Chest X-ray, AP view. Patient: 62 years old, sex F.
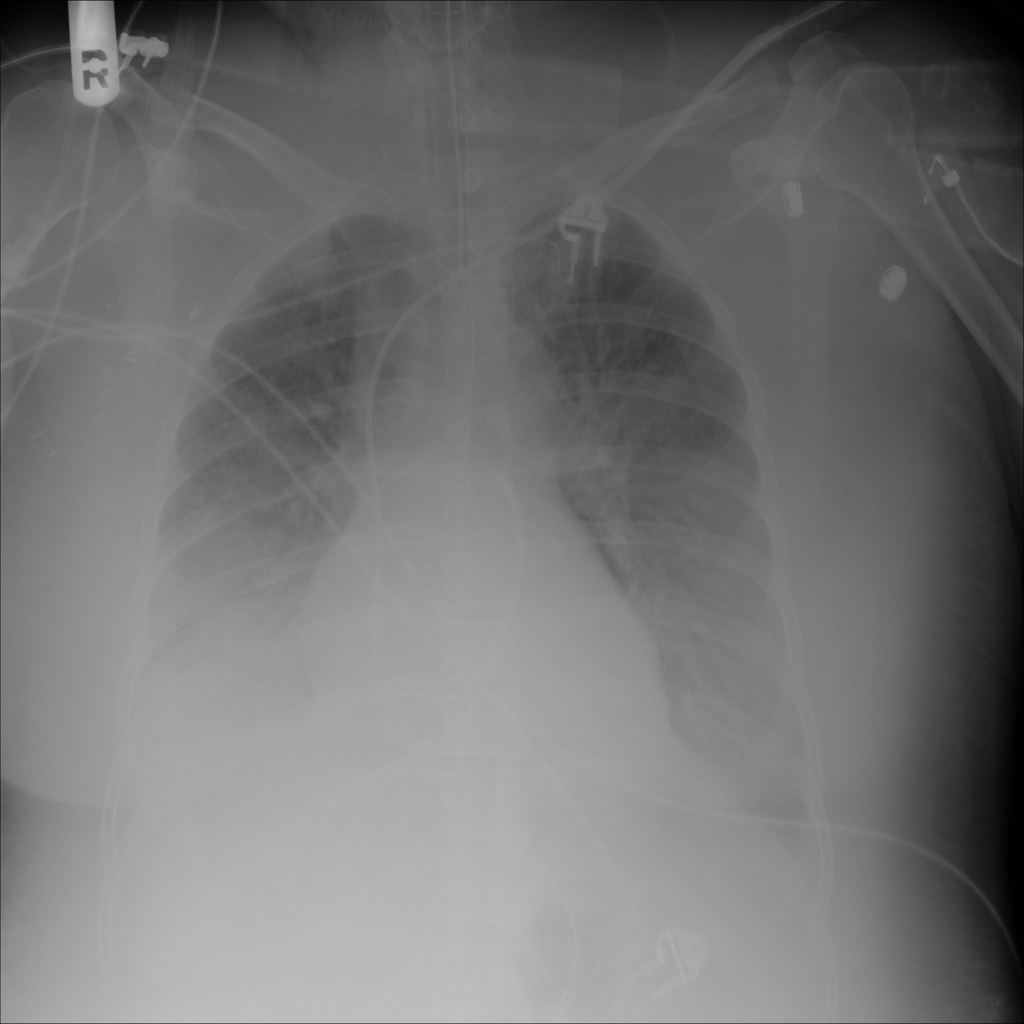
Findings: No Finding